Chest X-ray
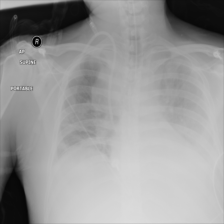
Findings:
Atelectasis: negative
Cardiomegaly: negative
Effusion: positive
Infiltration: negative
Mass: negative
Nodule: negative
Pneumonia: negative
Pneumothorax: negative
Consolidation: negative
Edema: negative
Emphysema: negative
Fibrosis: negative
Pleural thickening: negative
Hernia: negative